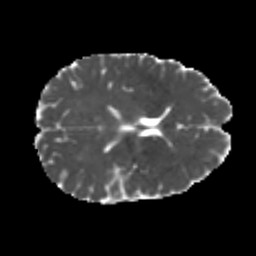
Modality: MD
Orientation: axial
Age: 21
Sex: male
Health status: healthy
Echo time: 0.074 s